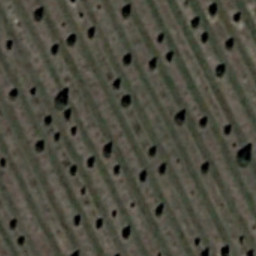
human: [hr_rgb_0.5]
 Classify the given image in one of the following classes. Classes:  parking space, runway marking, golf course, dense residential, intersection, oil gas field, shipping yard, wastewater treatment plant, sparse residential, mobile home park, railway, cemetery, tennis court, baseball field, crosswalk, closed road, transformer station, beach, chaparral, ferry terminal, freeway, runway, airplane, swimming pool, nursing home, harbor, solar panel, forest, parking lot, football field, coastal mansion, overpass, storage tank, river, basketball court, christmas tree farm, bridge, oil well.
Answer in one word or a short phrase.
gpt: christmas tree farm